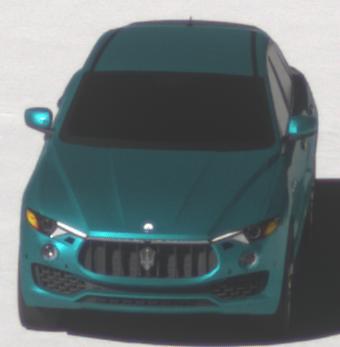
Make: Maserati
Model: Levante GT Hybrid
Detailed model: Levante
Model produced from: 2021/07
Model produced until: 2022/10
Doors: 4
Color: blue
Road condition: dry road
Daytime: midday
Contrast: high contrast